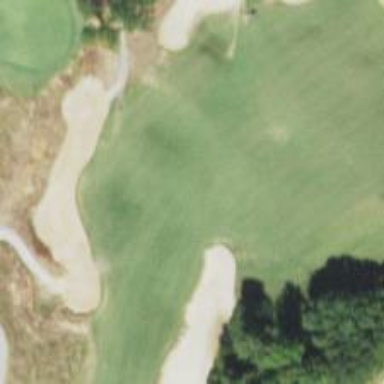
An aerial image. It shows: Golf hole.